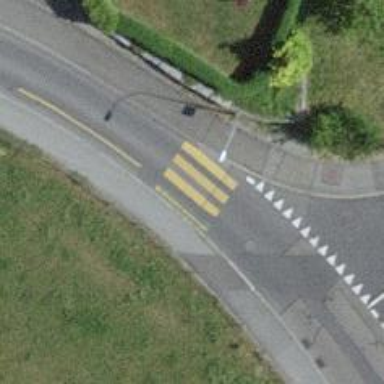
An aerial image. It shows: Uncontrolled zebra crossing with notable zebra markings.